Question: I currently have dataframe at the top. Is there a way to use a groupby function to get another dataframe to group the data and concatenate the words into the format like further below using python pandas?
Thanks
[
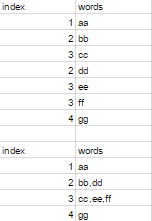
Answer: You can apply 'join' on your column after 'groupby':
'''
df.groupby('index')['words'].apply(','.join)
'''
Example:
'''
In [326]:
df = pd.DataFrame({'id':['a','a','b','c','c'], 'words':['asd','rtr','s','rrtttt','dsfd']})
df
Out[326]:
id words
0 a asd
1 a rtr
2 b s
3 c rrtttt
4 c dsfd
In [327]:
df.groupby('id')['words'].apply(','.join)
Out[327]:
id
a asd,rtr
b s
c rrtttt,dsfd
Name: words, dtype: object
'''